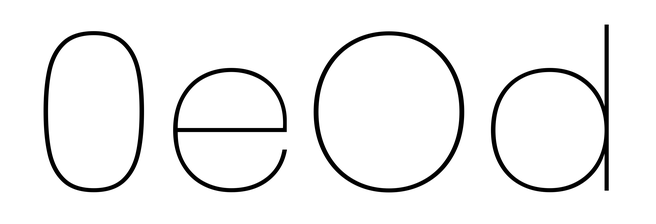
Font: Poppins-Thin